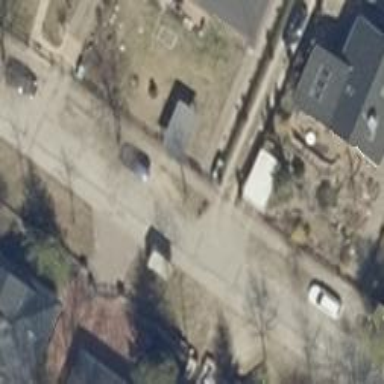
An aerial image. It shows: Driveway.